Question: I've got a list of data which has a hierarchy of sorts. There's the primary group which then falls into secondary group which then has a tertiary group of unique data. I'm trying to figure out how to represent the number of unique secondary groups in a primary group.
E.g. Group A has a list of subgroups 'A-1,A-1,A-2,A-2,A-2,A-3' and Group B has a list of subgroups 'B-1,B-2,B-2.' In here I want to show in a chart how many unique subgroups there are in a group and fraction of each, i.e. Group A has 3 subgroups; '2 A-1, 3 A-2, 1 A-3,' and Group B has 2 subgroups; '1 B-1' and '2 B-2.'
The increased hierarchical orders throw me for a loop. Any ideas?
Edit: I've included an example of how the data looks roughly (just several magnitudes more data)
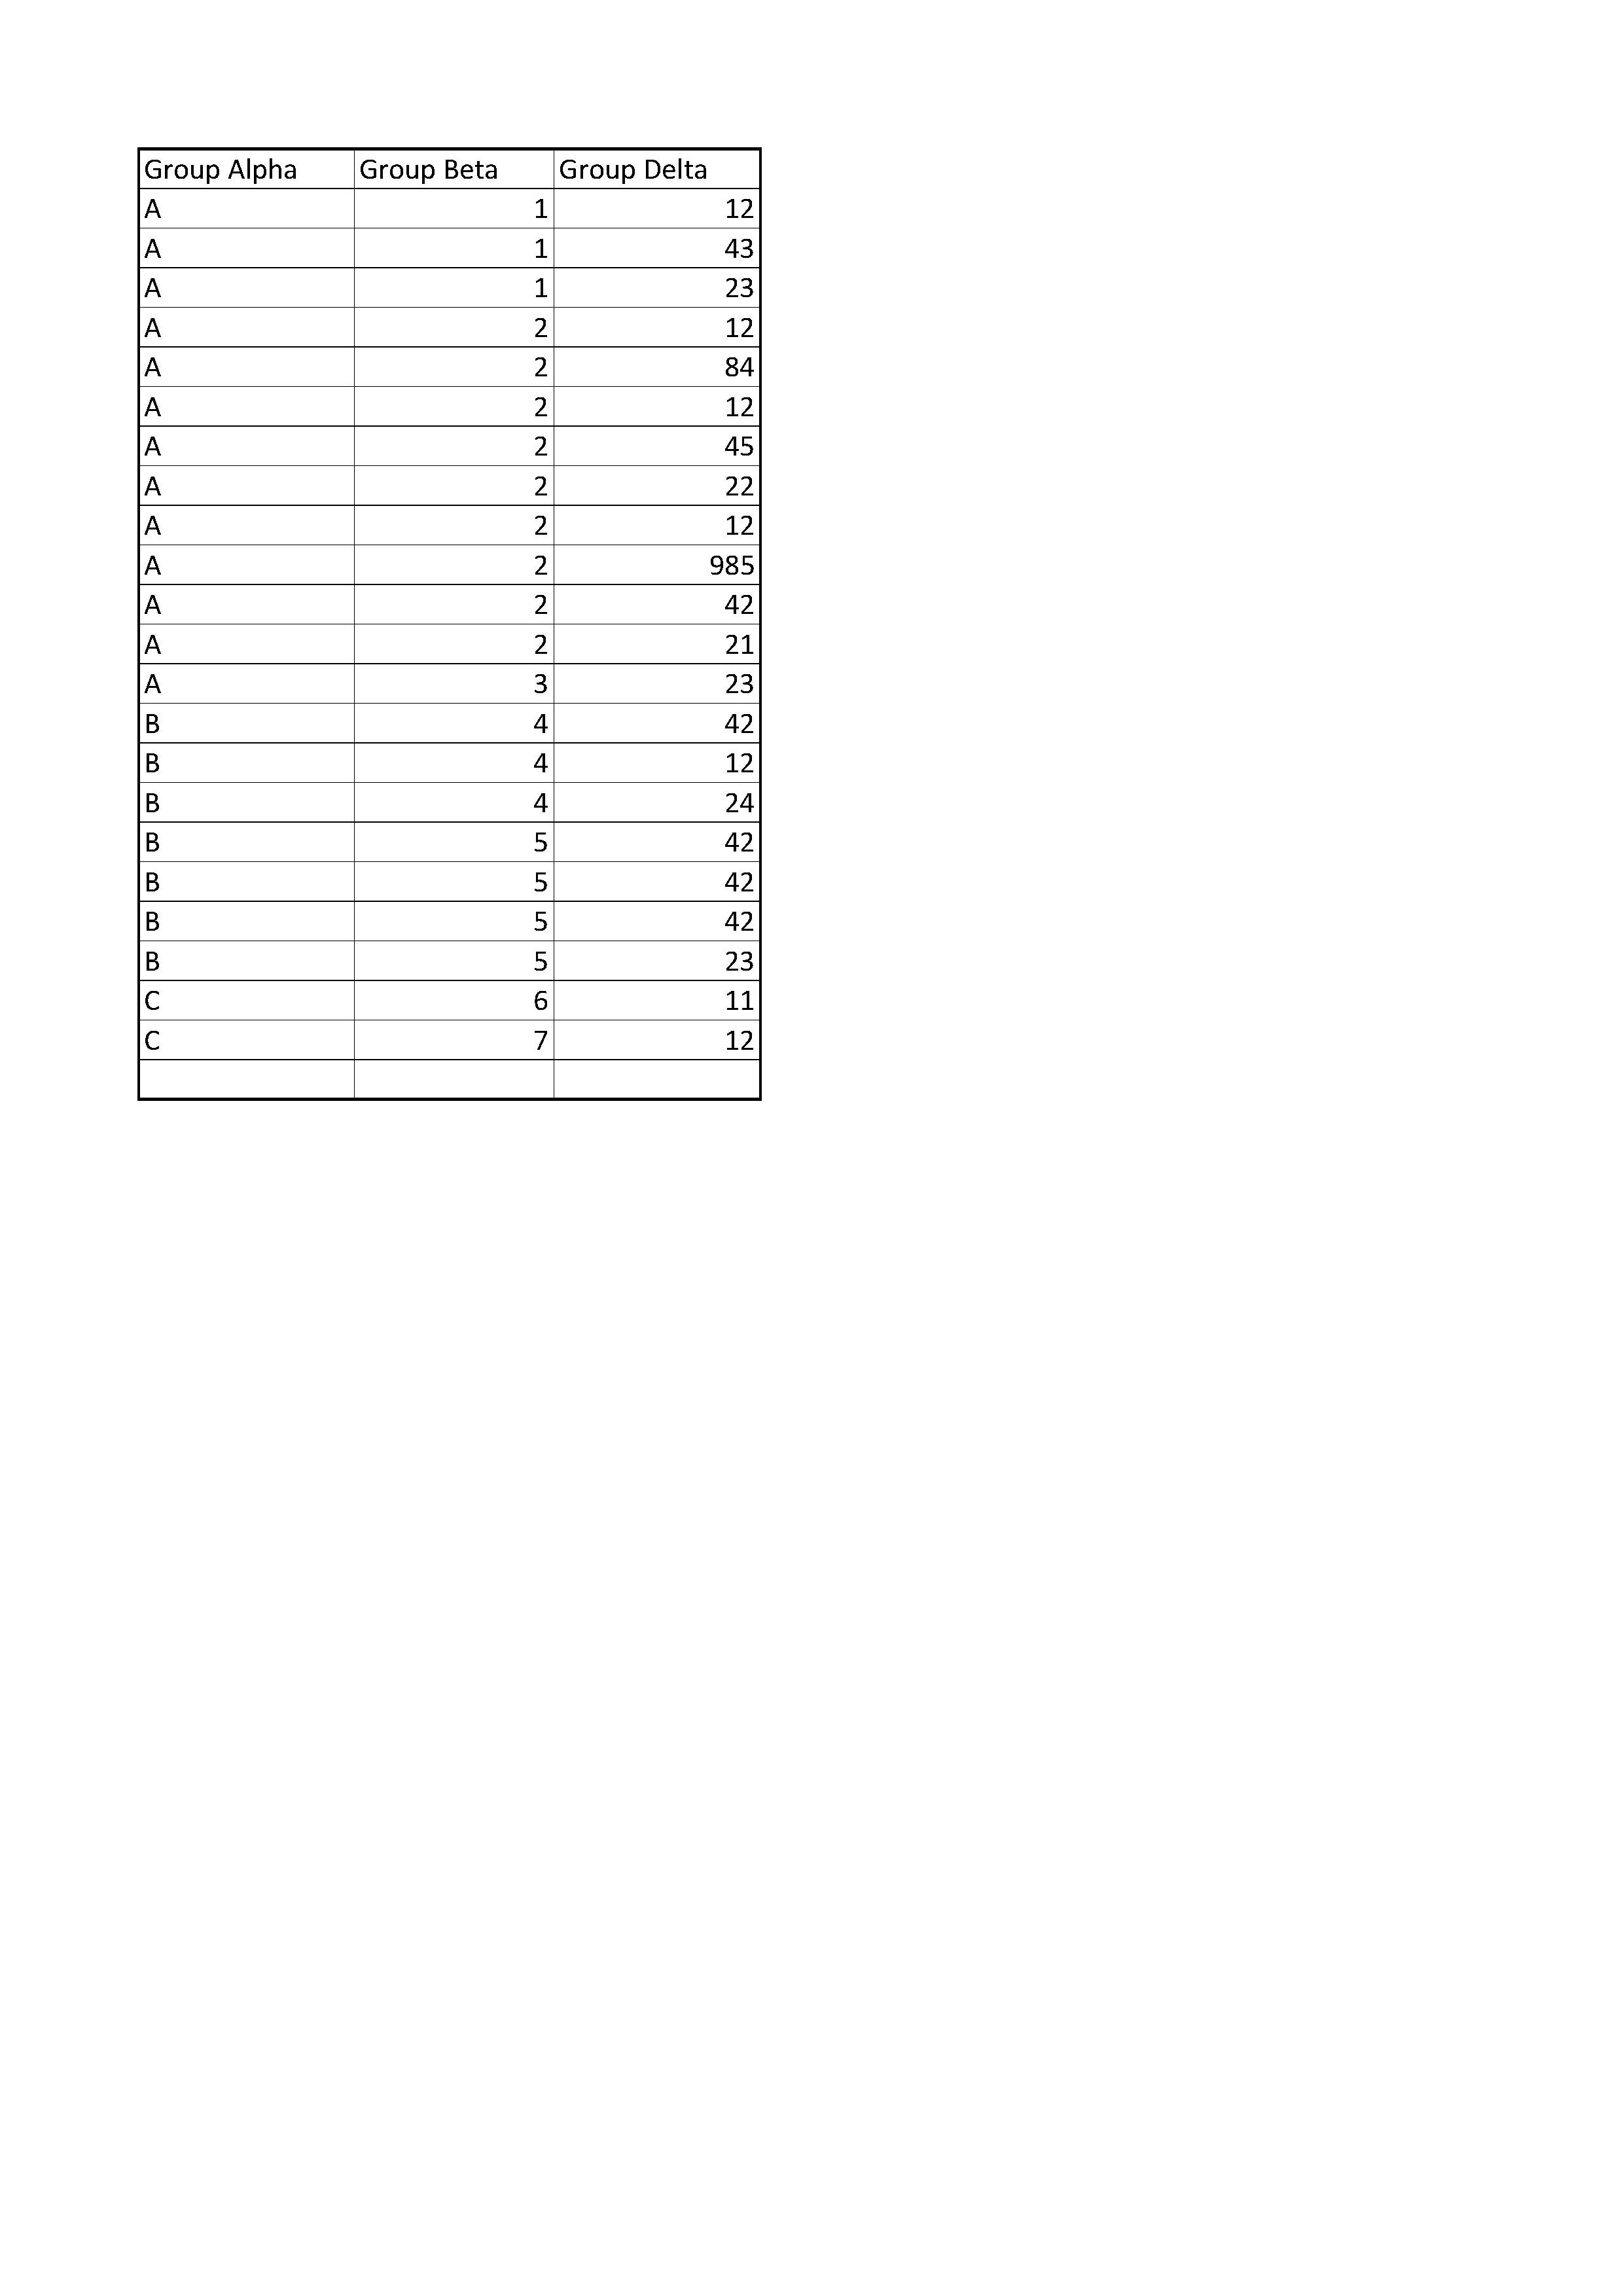
Answer: Use this one array formula:
'''
=SUM(IF($A$2:$A$23=E2,1/COUNTIFS($A$2:$A$23,E2,$B$2:$B$23,$B$2:$B$23)))
'''
being an array formula it must be confirmed with Ctrl-Shift-Enter instead of Enter when exiting edit mode. If done correctly then Excel will put '{}' around the formula.
<URL>